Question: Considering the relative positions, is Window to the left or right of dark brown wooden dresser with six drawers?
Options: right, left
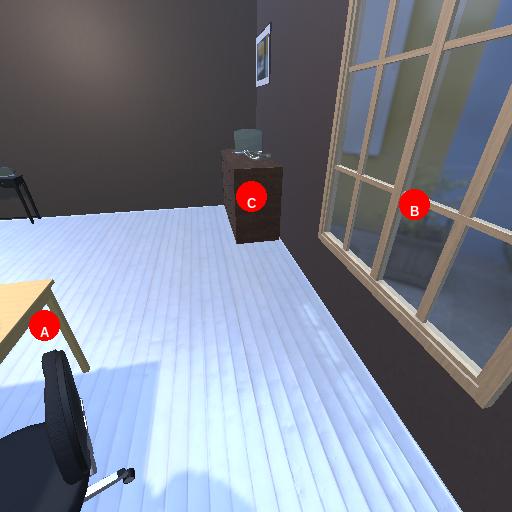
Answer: right